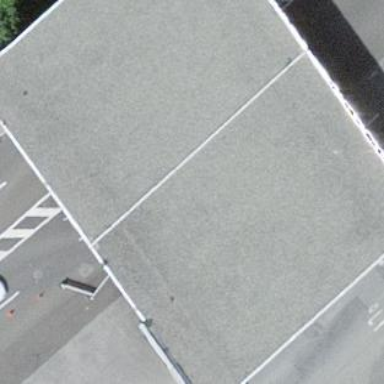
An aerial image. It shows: Building serving as border control checkpoint.